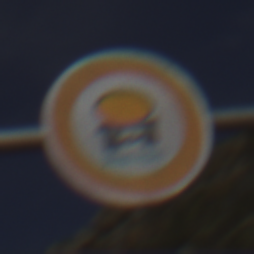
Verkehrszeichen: VerbotFahrzeugeWassergefaehrdenderLadung
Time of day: MorningAfternoon
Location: Outdoor (RoadRail)
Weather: PartlyCloudy
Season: NotSpecified
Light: Natural